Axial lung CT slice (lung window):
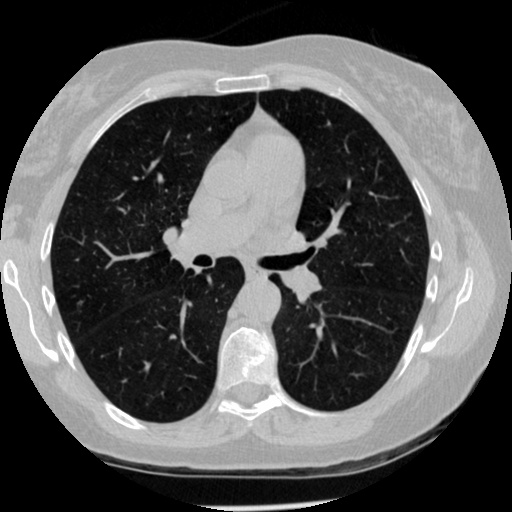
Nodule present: no